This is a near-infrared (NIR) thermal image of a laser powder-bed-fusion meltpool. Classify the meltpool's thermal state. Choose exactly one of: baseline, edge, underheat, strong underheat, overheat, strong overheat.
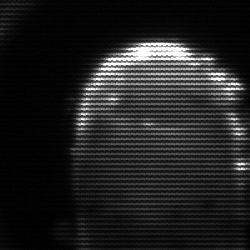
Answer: baseline